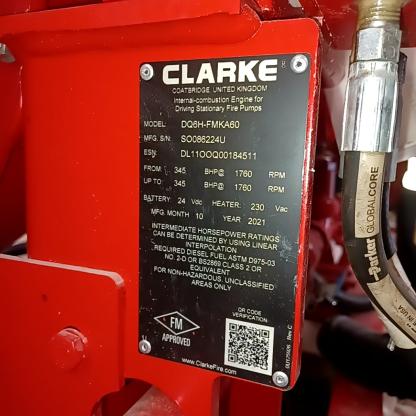
Klasa: tabliczka-znamionowa